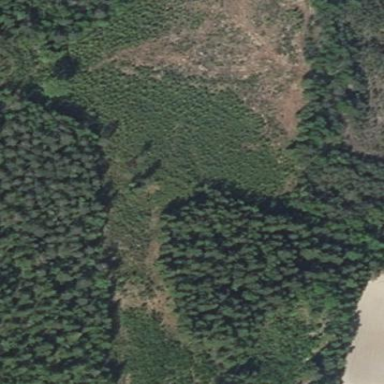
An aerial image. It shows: Clearcut man-made area surrounded by scrub vegetation.